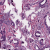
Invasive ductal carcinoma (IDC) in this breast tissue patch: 1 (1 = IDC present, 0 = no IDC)